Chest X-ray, AP view. Patient: 19 years old, sex M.
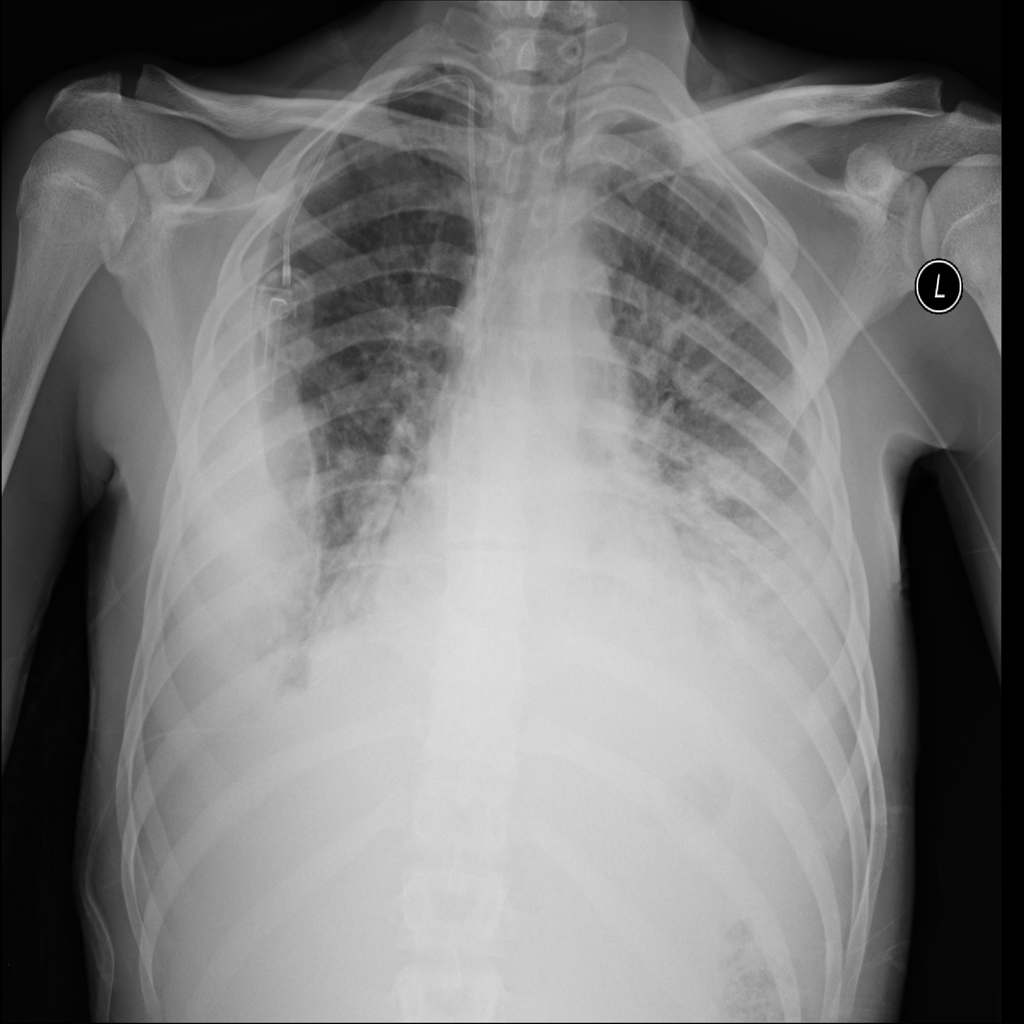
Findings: Atelectasis, Effusion